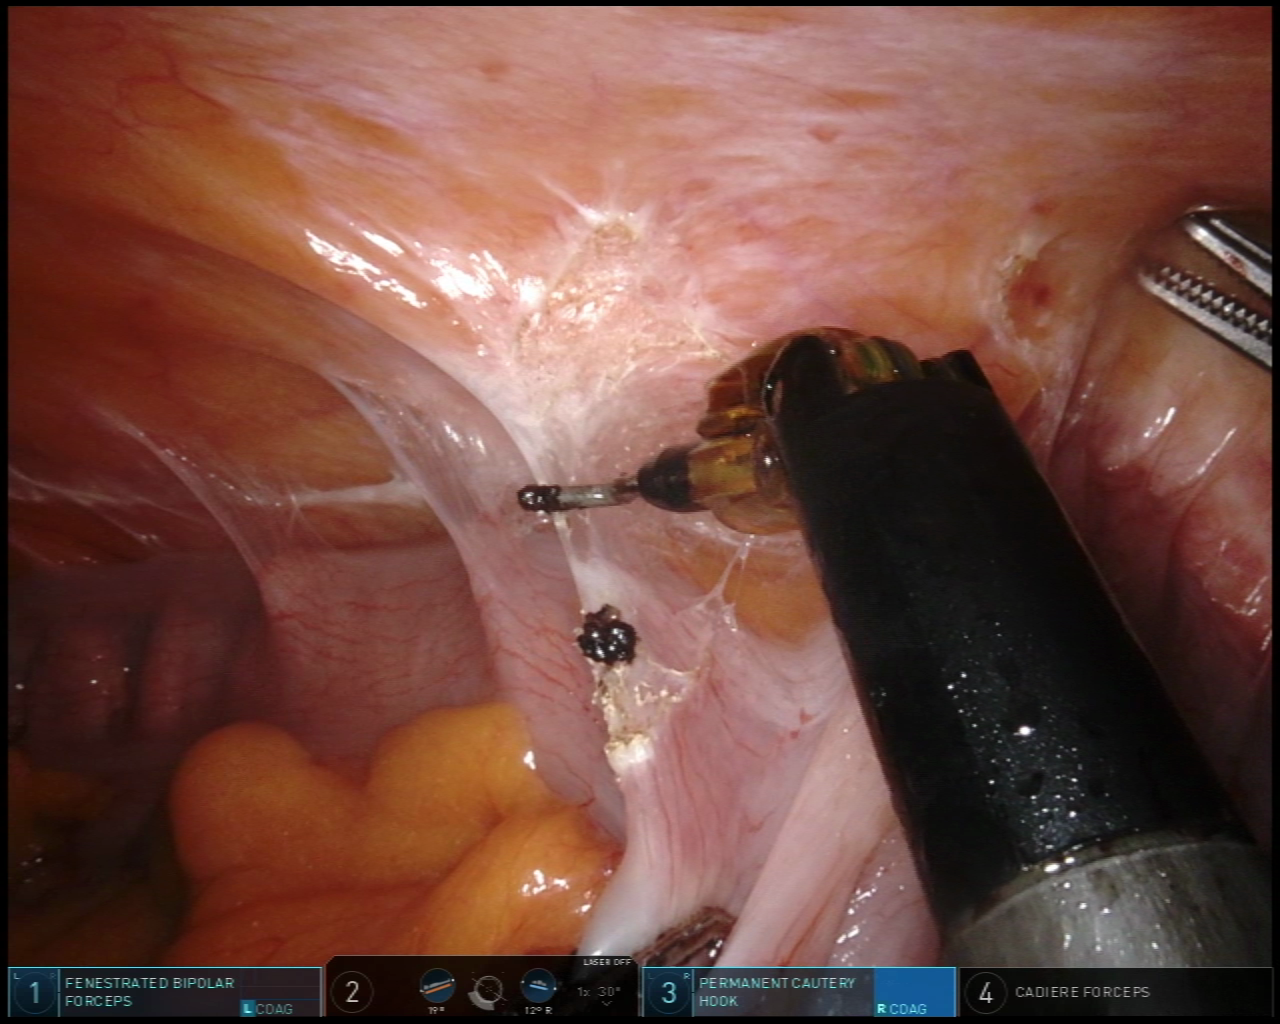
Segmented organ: colon
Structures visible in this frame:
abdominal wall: yes
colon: yes
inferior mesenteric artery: no
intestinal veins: no
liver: no
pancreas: no
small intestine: no
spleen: no
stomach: no
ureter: no
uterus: no
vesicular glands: no